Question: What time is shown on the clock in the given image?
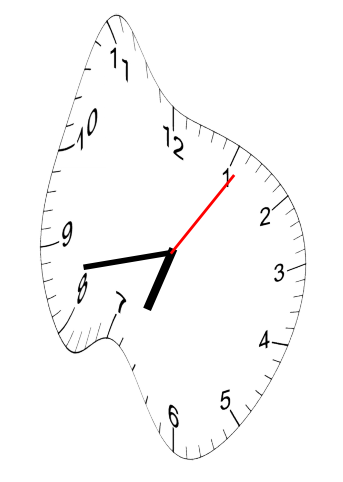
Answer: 06:43:06